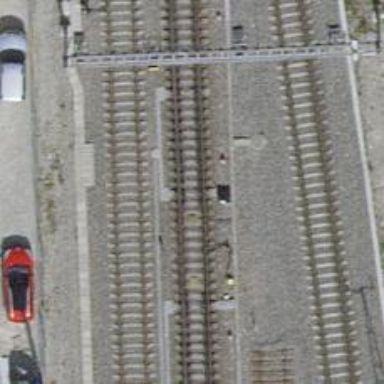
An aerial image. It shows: Single-track electrified railway with contact line.